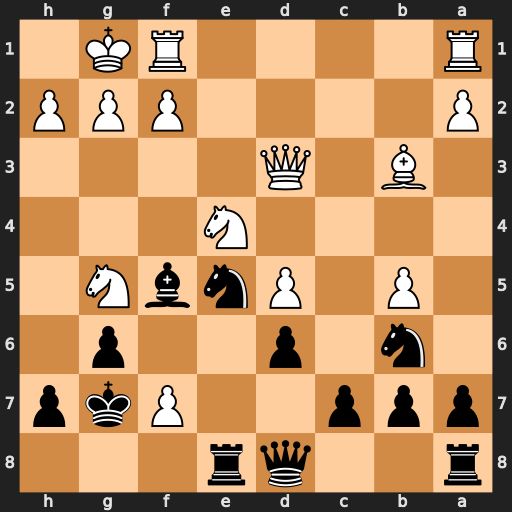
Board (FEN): r2qr3/ppp2Pkp/1n1p2p1/1P1PnbN1/4N3/1B1Q4/P4PPP/R4RK1
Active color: b
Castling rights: -
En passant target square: -
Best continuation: Nxd3 fxe8=Q Qxe8